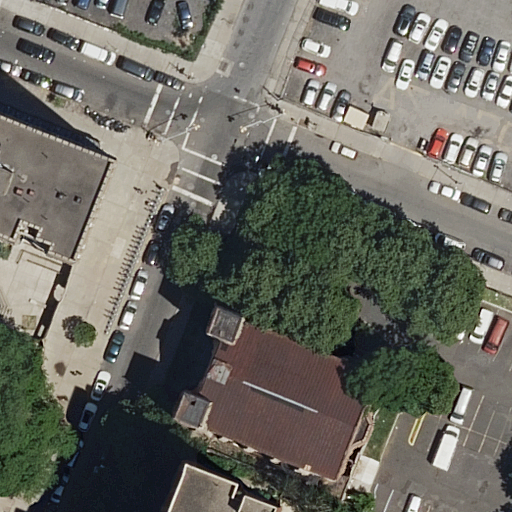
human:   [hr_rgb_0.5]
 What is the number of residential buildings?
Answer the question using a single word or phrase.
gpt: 4

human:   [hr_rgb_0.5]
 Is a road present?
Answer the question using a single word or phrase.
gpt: yes

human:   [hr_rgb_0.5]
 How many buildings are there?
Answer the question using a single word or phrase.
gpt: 4

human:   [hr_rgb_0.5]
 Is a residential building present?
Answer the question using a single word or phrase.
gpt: yes

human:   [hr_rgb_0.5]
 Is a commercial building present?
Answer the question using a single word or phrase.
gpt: no

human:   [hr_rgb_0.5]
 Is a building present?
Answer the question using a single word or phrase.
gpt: yes

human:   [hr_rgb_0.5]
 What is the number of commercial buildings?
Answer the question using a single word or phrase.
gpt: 0

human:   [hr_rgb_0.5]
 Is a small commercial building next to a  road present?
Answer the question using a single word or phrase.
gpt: no

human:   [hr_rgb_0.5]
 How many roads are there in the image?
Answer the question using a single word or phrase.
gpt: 3

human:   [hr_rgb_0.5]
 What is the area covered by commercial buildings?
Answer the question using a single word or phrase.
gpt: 0m2

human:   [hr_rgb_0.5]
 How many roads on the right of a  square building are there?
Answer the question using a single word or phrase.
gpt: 0

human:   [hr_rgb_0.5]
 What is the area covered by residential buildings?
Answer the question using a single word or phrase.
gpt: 6978m2

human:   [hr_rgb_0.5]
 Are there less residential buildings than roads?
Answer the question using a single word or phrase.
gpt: no

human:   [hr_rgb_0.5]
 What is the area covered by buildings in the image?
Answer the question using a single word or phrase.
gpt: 6978m2

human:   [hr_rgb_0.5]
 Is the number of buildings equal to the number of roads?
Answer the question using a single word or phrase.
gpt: no

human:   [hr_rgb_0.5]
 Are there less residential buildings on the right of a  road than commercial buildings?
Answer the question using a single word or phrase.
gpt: no

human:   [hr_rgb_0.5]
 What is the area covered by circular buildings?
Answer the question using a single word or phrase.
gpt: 0m2

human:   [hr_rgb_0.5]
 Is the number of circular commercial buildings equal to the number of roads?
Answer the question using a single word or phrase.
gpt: no

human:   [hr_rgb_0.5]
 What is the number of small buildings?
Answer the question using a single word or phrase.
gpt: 0

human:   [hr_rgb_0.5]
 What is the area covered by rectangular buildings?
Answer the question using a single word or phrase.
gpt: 0m2

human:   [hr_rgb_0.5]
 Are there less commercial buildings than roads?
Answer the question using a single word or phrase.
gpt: yes

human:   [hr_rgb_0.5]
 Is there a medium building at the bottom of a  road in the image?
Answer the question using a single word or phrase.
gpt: yes

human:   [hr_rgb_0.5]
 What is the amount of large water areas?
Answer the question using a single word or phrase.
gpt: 0

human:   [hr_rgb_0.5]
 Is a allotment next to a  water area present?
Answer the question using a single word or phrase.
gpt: no

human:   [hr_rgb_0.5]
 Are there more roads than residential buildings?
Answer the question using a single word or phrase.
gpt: no

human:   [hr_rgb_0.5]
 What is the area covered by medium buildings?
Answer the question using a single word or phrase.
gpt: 526m2

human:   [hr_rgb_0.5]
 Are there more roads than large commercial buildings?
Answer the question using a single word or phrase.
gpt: yes

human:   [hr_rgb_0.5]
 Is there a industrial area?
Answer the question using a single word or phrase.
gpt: no

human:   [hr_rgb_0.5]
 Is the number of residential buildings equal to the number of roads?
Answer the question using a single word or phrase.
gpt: no

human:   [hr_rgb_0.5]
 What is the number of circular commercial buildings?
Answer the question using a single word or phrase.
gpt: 0

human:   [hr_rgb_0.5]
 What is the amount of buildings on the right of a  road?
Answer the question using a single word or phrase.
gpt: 2

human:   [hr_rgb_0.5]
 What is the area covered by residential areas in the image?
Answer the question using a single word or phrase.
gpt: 0m2

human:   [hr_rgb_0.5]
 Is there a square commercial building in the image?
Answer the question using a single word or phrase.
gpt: no

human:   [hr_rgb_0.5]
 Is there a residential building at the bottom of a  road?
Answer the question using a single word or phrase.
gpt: yes

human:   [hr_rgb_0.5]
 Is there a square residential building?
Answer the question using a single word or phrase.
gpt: no

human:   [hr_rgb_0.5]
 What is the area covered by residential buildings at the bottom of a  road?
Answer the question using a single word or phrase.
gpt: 1305m2

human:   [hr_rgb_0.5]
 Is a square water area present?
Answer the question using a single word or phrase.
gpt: no

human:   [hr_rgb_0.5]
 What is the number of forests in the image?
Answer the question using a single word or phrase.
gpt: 0

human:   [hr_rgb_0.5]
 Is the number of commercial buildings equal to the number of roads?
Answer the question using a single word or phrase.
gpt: no

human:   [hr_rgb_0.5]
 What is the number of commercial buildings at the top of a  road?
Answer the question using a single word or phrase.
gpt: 0

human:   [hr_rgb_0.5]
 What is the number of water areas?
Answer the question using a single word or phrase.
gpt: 0

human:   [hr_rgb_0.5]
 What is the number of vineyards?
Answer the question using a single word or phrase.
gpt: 0

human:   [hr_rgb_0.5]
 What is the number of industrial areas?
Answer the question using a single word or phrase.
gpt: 0

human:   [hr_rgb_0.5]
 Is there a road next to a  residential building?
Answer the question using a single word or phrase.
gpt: yes

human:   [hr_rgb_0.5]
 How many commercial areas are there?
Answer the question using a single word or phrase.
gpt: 0

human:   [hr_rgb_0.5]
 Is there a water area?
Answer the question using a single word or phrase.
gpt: no

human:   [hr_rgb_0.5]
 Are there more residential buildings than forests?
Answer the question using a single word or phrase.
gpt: yes

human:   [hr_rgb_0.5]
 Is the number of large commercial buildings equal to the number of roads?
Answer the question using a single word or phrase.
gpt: no

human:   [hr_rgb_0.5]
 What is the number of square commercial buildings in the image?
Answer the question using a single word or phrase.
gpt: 0

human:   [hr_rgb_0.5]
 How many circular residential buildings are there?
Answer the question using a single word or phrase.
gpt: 0

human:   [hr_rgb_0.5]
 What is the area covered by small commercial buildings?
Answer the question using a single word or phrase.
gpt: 0m2

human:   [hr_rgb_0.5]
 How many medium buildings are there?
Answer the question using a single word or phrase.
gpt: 2

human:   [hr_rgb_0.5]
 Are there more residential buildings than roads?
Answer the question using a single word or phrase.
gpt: yes

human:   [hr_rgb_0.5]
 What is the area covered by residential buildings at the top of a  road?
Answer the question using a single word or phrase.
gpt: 5672m2

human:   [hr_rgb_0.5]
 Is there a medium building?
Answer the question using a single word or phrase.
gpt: yes

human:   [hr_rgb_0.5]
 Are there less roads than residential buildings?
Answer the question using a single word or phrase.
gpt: yes

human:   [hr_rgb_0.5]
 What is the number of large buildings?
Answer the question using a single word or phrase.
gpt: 2

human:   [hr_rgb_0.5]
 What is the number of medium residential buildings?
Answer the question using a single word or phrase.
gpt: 2

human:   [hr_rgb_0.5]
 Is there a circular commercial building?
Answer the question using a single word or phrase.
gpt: no

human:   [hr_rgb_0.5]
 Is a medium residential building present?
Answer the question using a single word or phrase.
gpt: yes

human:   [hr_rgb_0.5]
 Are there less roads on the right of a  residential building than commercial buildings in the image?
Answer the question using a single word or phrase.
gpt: no

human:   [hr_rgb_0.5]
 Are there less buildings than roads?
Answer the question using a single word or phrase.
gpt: no

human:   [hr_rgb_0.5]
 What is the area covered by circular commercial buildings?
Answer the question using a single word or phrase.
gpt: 0m2

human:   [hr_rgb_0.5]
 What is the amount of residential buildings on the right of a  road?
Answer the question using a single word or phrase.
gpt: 2